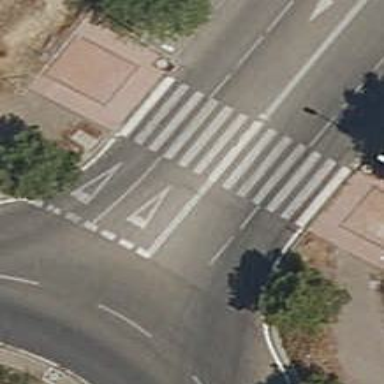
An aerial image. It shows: Footway made of paving stones.